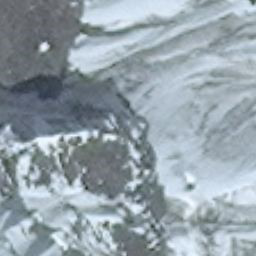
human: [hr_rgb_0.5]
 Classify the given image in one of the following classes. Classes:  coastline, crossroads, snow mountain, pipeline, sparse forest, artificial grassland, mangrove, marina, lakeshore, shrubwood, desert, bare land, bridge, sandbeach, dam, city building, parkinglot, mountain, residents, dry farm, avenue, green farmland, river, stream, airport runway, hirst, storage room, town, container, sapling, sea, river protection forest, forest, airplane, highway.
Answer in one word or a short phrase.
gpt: snow mountain